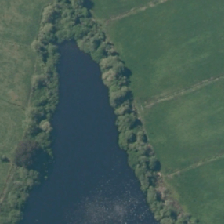
Land cover: lake_pond